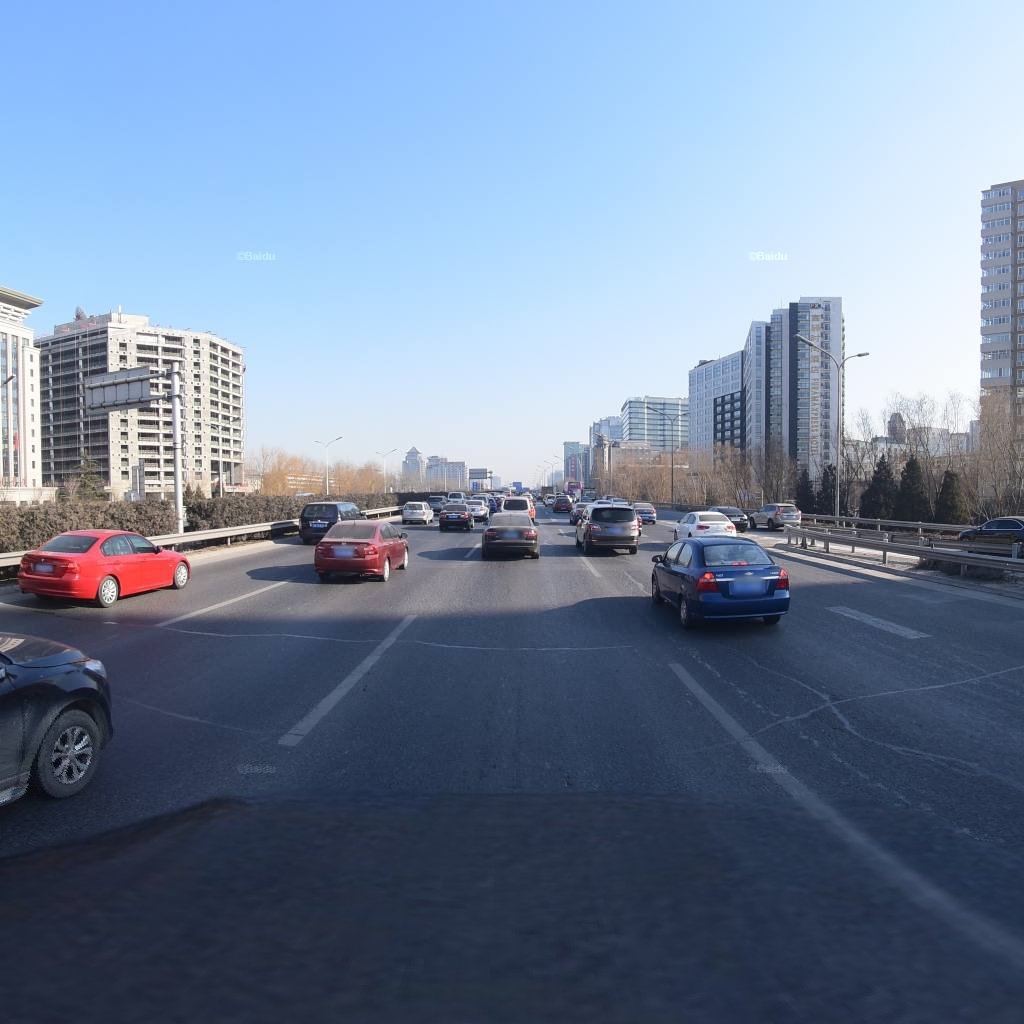
Region: Haidian
Road damage annotations: transverse patch, longitudinal patch, transverse patch, transverse patch, longitudinal patch